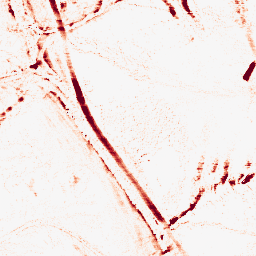
Category: morphological
Decomposition family: morphological_ellipse
Decomposition parameters: operation: opening
width: 5
height: 10
Upsampling method: sinc_hamming
Upsampling parameters: scale: 2
kernel_size: 16
Upsampling scale: 2